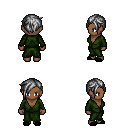
a pixel art fantasy rpg character, female body template, human, dark skin, green robe, magenta pants, gray pixie cut hairstyle, black slippers, four views (front, back, left, right), 2x2 character sprite sheet, small pixel art, hard edges, no anti-aliasing